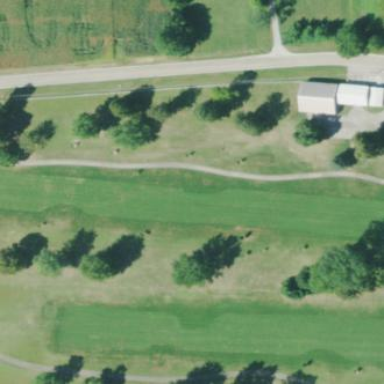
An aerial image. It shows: Golf fairway surrounded by grass.